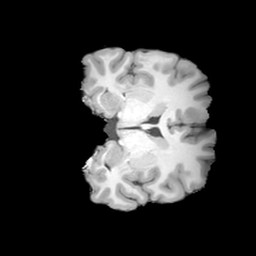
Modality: T1w
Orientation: coronal
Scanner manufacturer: siemens
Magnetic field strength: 3 T
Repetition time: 2 s
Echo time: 0.0024 s